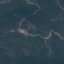
Land use / land cover class: Forest